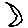
Label: moon